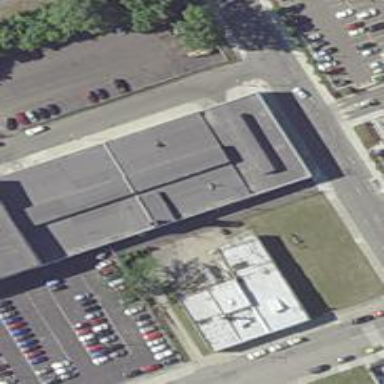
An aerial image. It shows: Retail building.